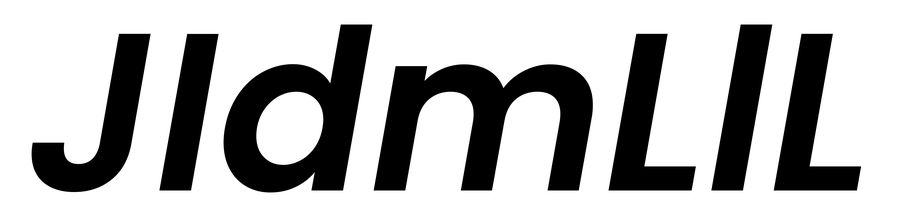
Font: Poppins-SemiBoldItalic